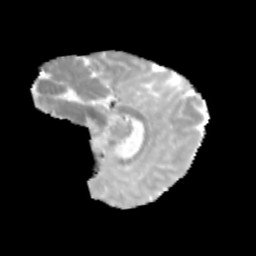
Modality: MD
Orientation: sagittal
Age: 12
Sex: male
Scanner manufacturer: siemens
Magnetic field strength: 3 T
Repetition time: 3.8 s
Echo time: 0.07 s